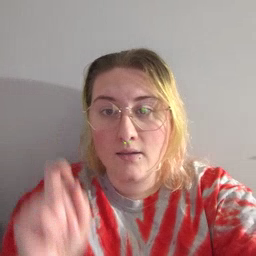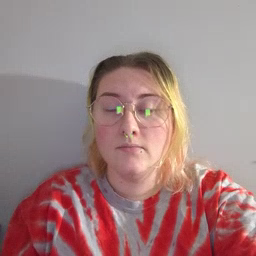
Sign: because